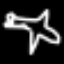
Label: airplane